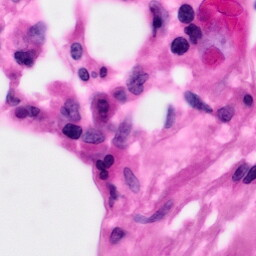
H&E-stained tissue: Pancreatic